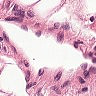
Metastatic tissue present: no